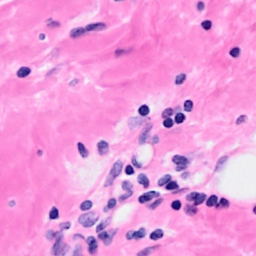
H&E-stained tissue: Breast